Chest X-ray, PA view. Patient: 72 years old, sex F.
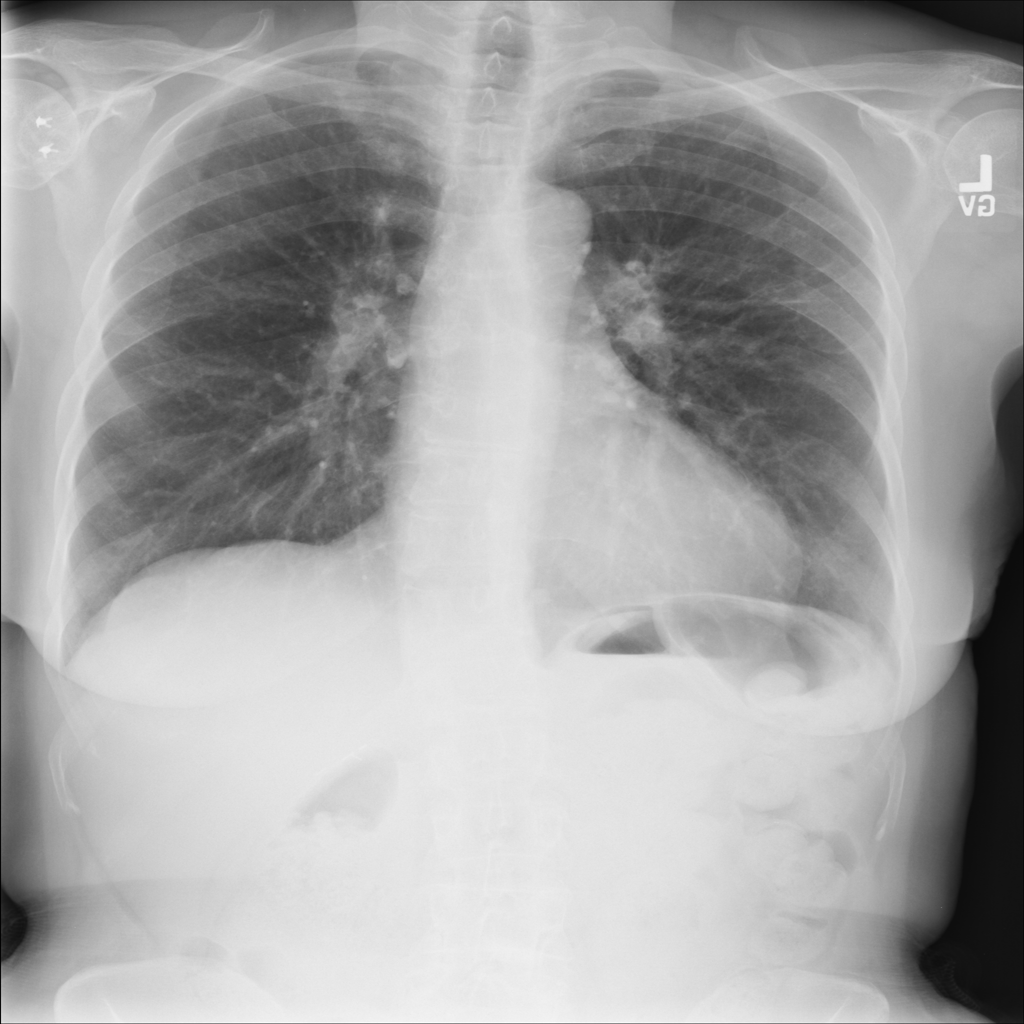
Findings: No Finding